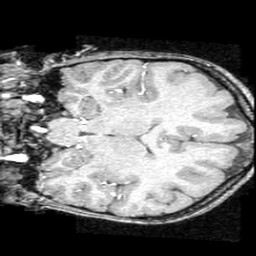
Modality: T1w
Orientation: coronal
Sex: female
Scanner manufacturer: ge
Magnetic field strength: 1.5 T
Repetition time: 21 s
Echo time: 0.008 s